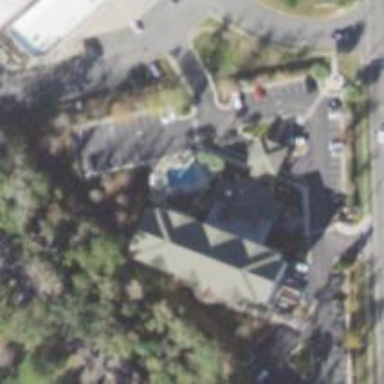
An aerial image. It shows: Hotel building.